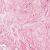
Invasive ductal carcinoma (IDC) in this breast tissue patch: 0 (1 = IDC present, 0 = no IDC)